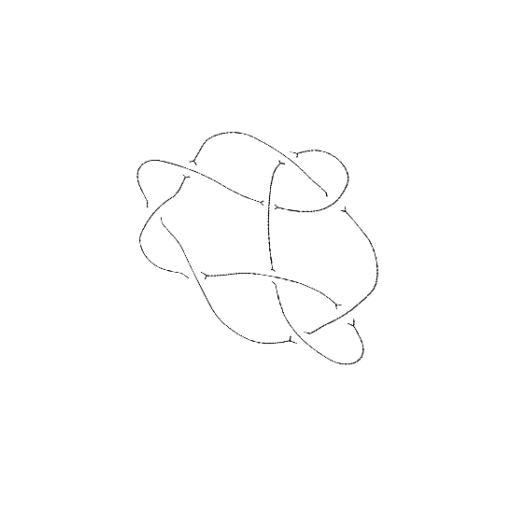
Crossing number: 9